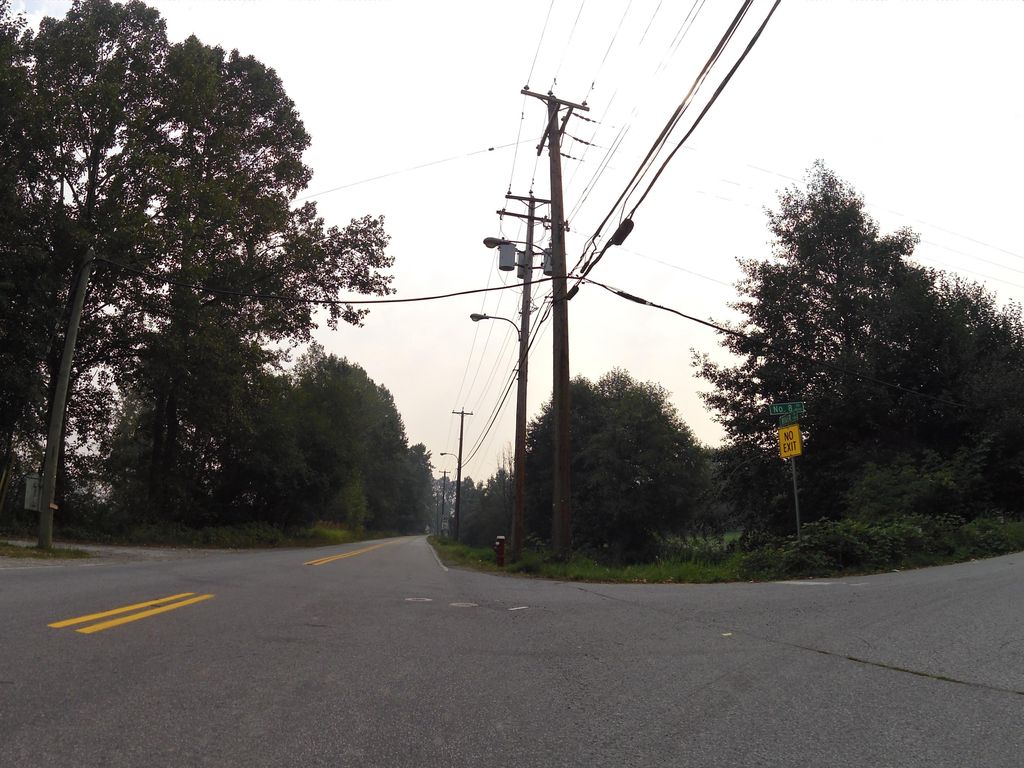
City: vancouver